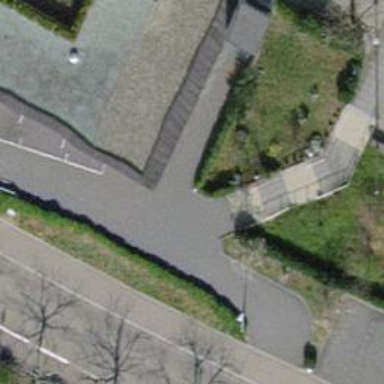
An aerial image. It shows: Road with steps.